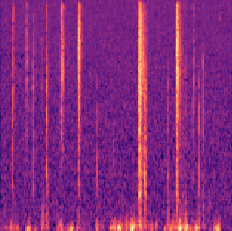
Sound class: Fire crackling